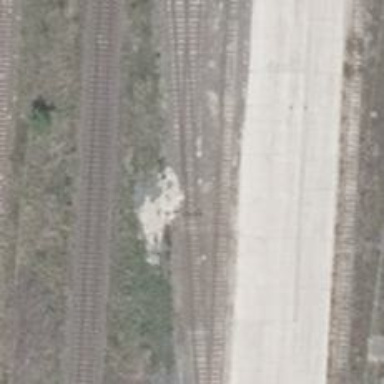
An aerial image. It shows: Railway switch.